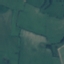
Land use / land cover: Pasture